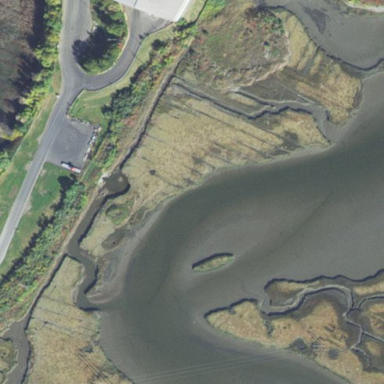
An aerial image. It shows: Saltmarsh wetland area.